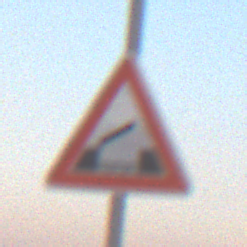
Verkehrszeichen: BeweglicheBruecke
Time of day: SunriseSunset
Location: Outdoor (Nature)
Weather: Clear
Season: NotSpecified
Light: Natural